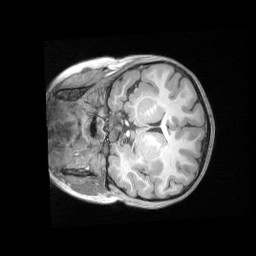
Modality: T1w
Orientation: coronal
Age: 7
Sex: female
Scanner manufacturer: siemens
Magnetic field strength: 3 T
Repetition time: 2.53 s
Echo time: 0.00164 s